Interaction volume radius: 5 \u00c5
Interaction volume height: 25 \u00c5
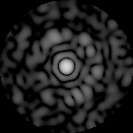
Disorder parameter: 0.8498